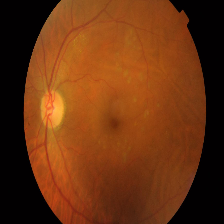
Diabetic retinopathy grade: Proliferative DR